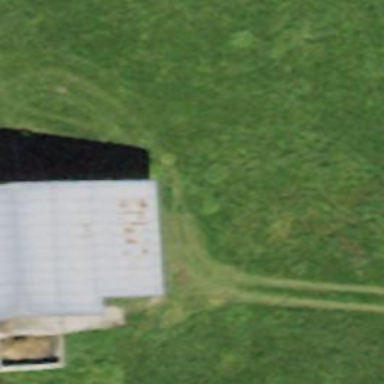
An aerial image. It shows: Shed.